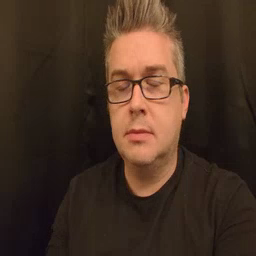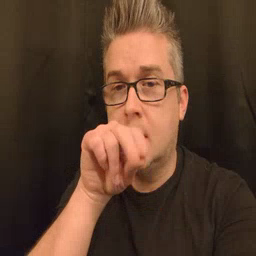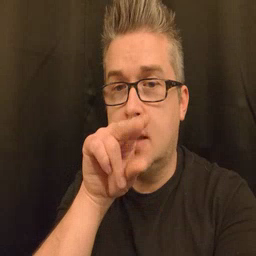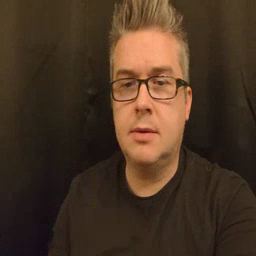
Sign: duck